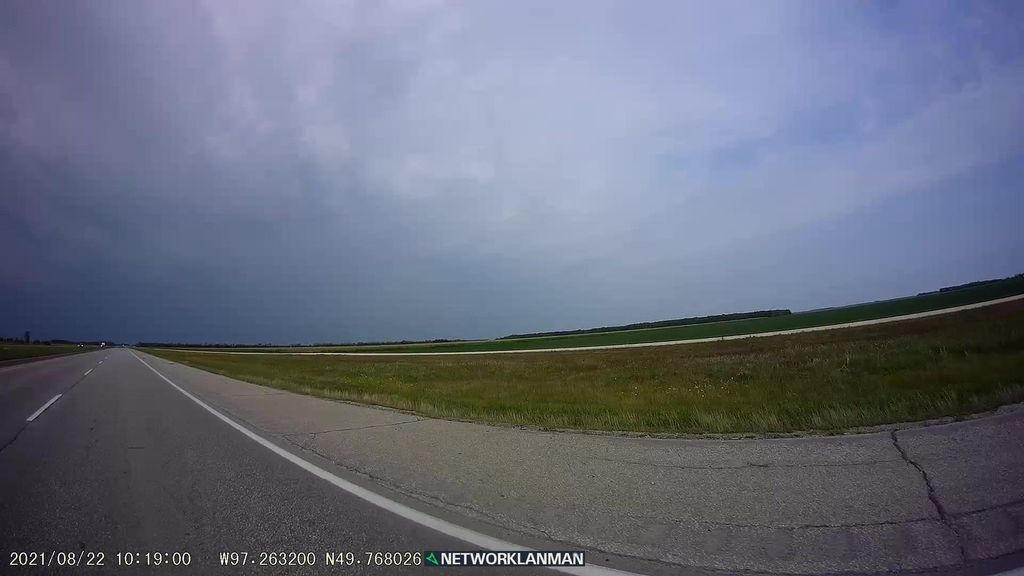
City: winnipeg